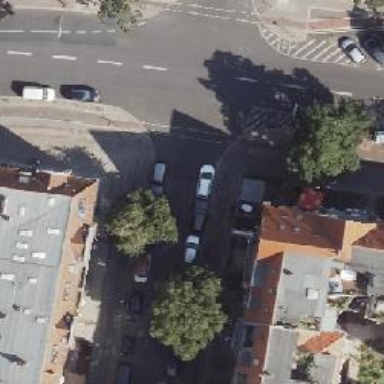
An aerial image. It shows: Unmarked crossing on asphalt footway.